Question: Somehow, one of the lines in my source code became marked with a black arrow-shaped icon pointing to the right. I'm familiar with bookmarks and breakpoints, but I can't find a clue about this one. It is the top-most icon in the screenshot below.
What is the purpose of this symbol?

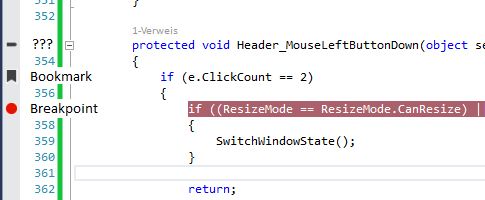
Answer: That icon indicates that the line is a Find Result from the last time you did a "Find In Files."